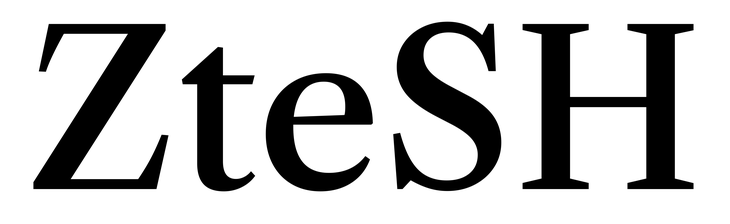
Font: LibreCaslonText_Medium